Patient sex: F
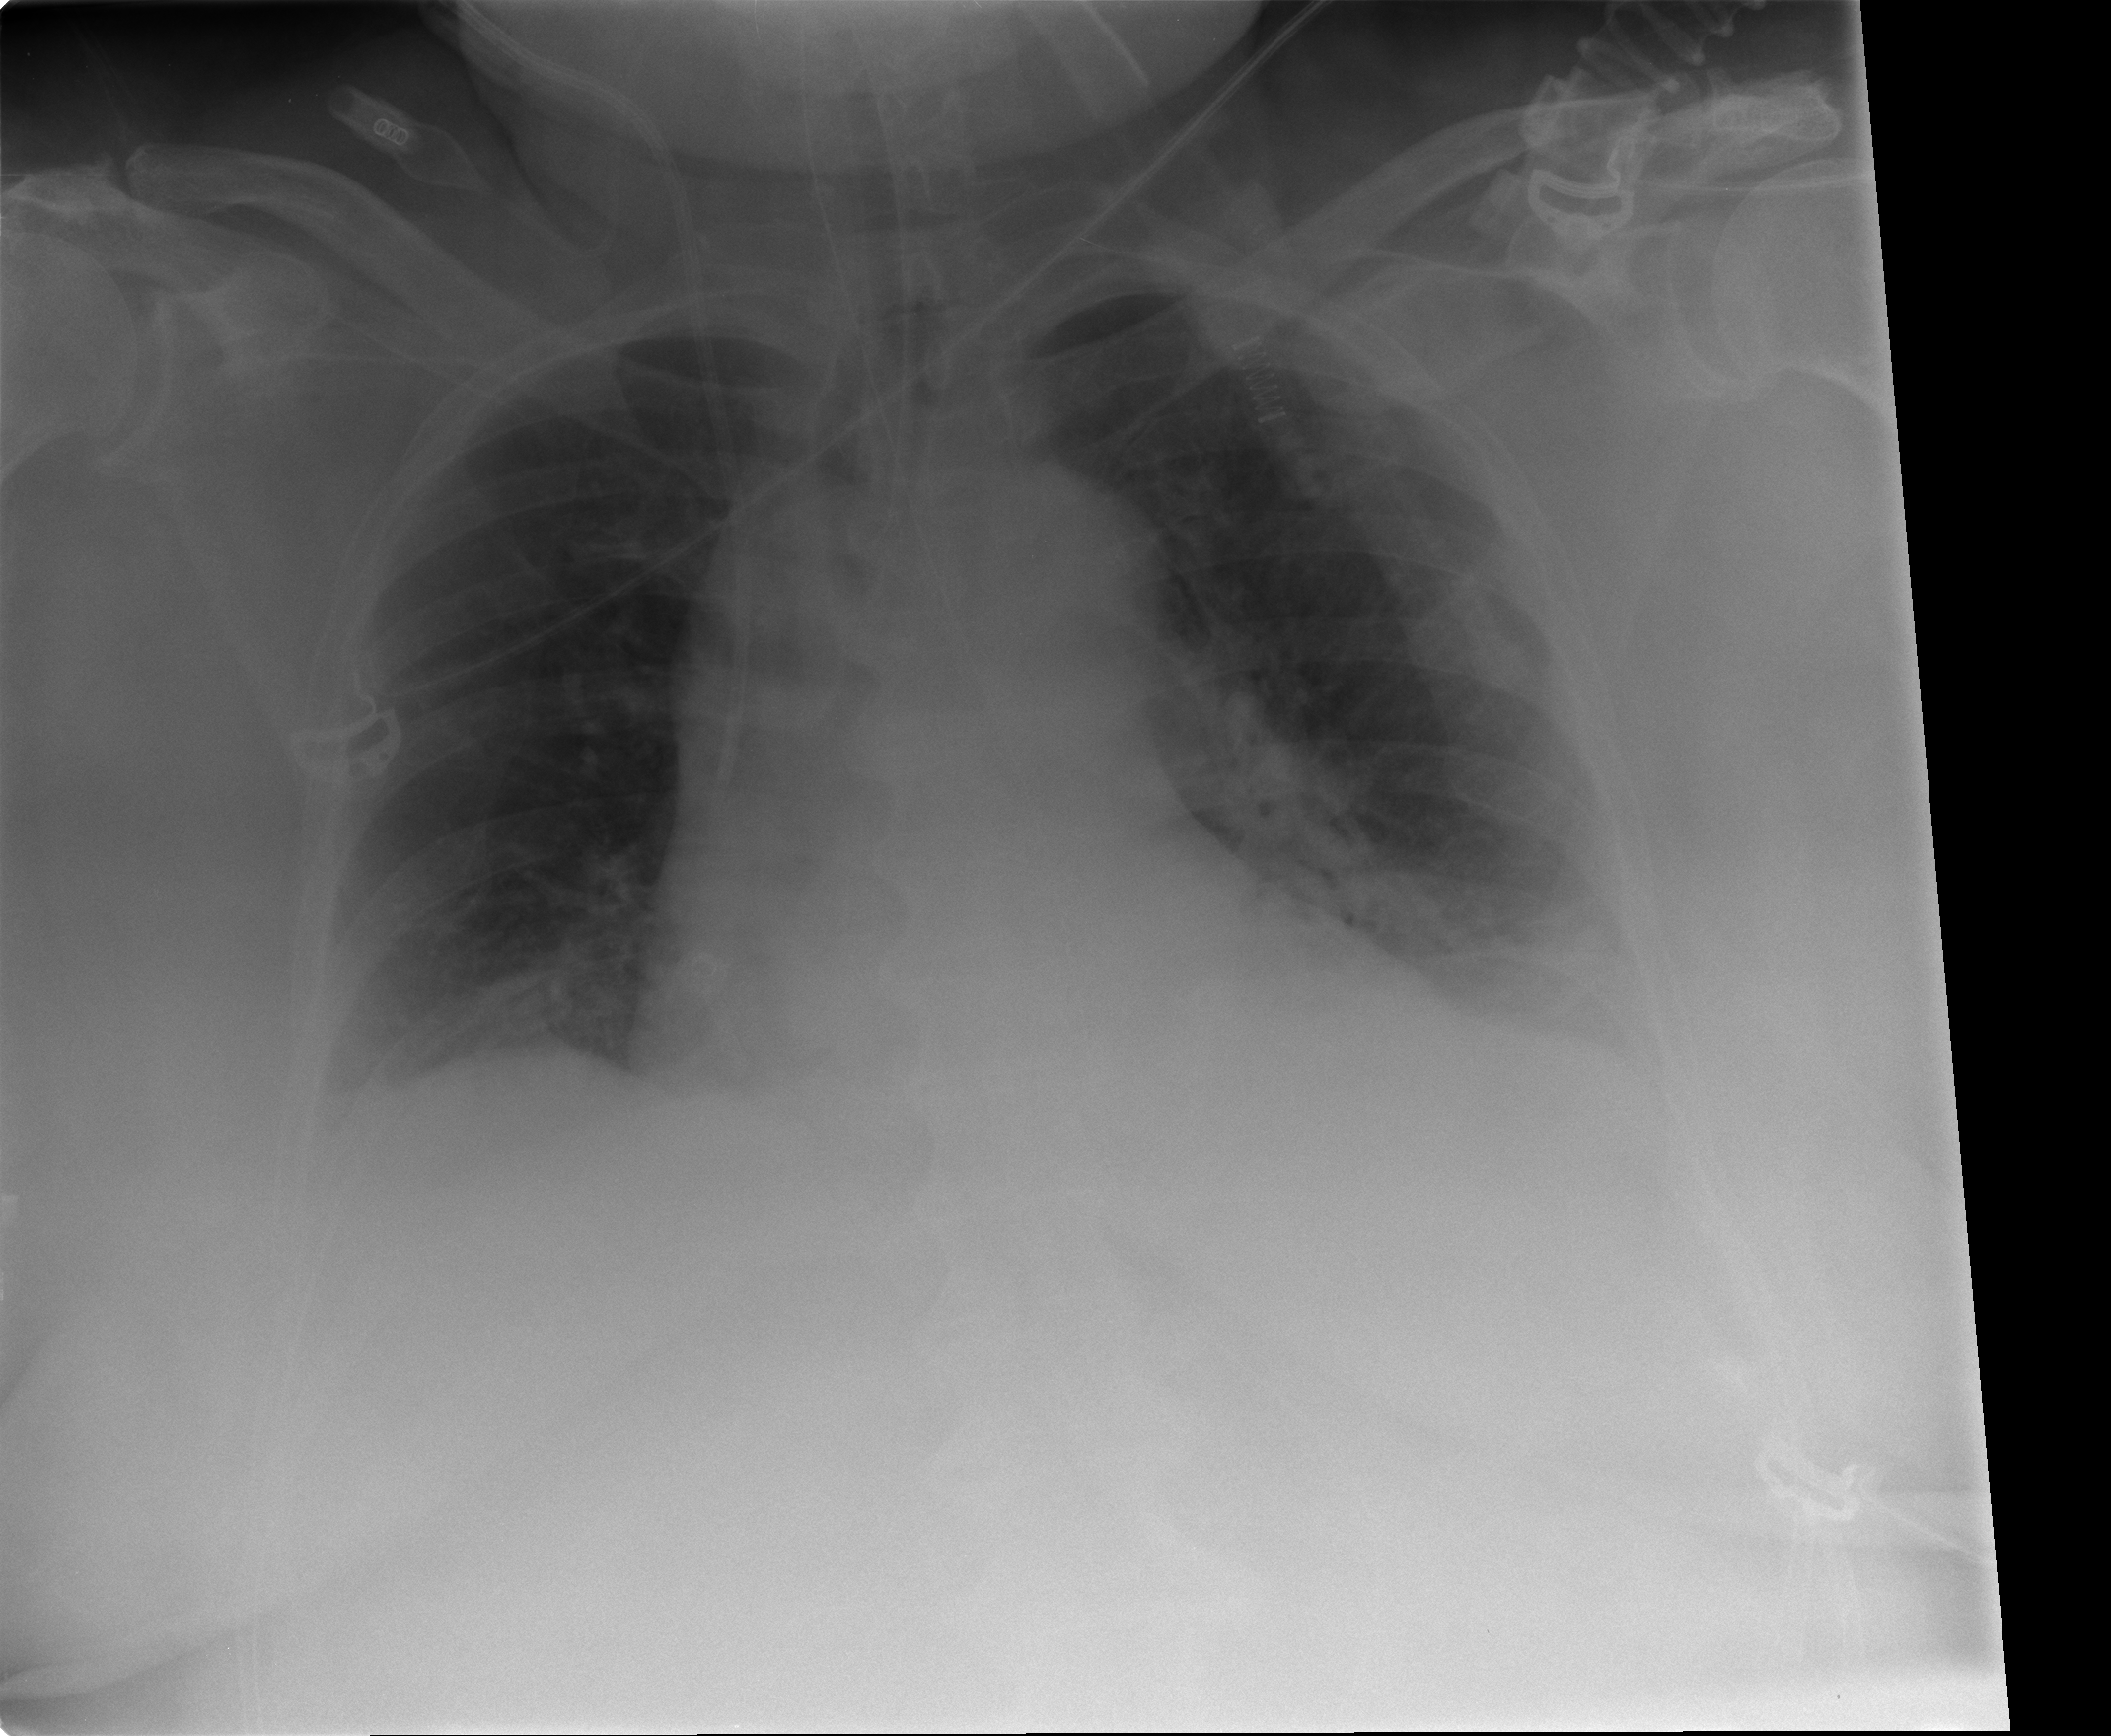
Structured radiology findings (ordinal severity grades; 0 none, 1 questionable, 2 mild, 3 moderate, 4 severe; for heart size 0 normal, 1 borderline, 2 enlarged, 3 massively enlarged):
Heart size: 2
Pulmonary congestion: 0
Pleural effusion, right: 2
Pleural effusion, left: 2
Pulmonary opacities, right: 0
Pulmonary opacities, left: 0
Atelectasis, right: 2
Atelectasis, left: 2